I will show an image sequence of human cooking. I have annotated the images with numbered circles. Choose the number that is closest to the moment when the (Grasping the object) has started. You are a five-time world champion in this game. Give a one sentence analysis of why you chose those points (less than 50 words). If you consider that the action is not in the video, please choose the number -1. Provide your answer at the end in a json file of this format: {"points": []}
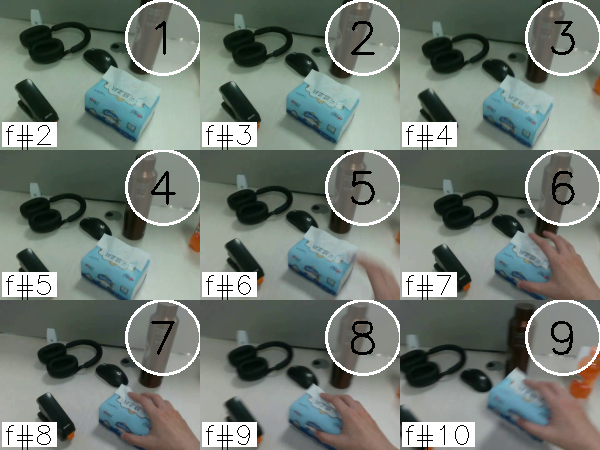
Frame 7 shows the clearest moment of hand-object contact.
{"points": [7]}